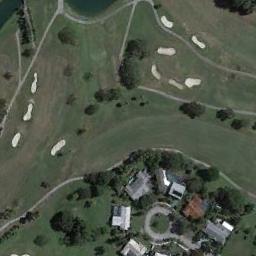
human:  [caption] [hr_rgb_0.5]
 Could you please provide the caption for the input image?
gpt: Many buildings are beside the golf course .

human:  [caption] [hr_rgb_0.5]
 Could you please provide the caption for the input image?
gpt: There are four rows of red houses and two lakes .

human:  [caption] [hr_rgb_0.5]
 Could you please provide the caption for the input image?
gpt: The golf course has some fairways, Roads, Barrier trees and sandpits and some houses arranged neatly are also in the golf course .

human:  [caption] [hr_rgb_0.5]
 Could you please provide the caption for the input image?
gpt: On the large turf of the golf course On the large green turf of the golf course there are several bunkers and lakes and several paths and many trees and buildings .

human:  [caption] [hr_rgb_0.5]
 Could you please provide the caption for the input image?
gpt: There are some bunkers on the golf course beside some buildings .